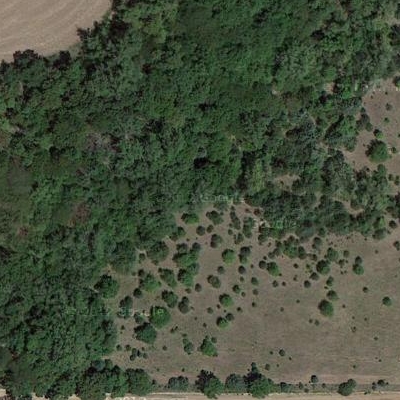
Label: eForest